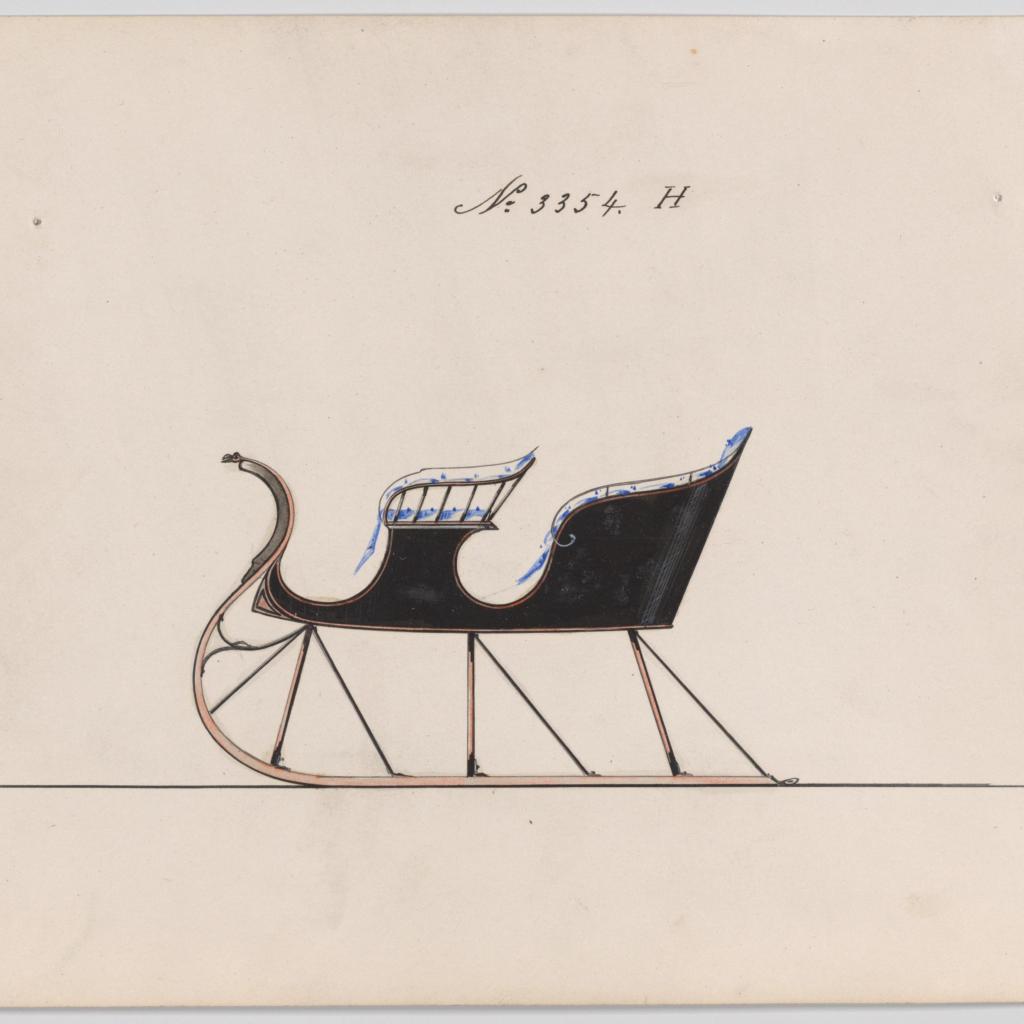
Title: Sleigh #3354 H
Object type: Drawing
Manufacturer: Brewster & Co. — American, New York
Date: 1877
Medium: Pen and black ink, watercolor and gouache with gum arabic
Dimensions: sheet: 6 3/8 x 9 7/16 in. (16.2 x 24 cm)
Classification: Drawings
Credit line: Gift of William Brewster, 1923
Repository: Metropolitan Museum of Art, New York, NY